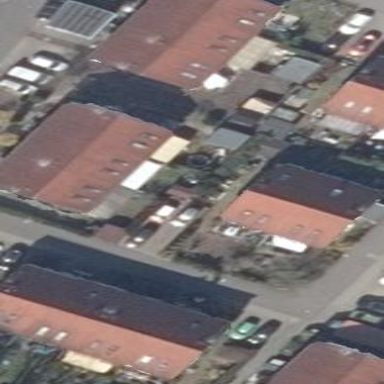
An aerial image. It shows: Terrace building with gabled roof.